Chest X-ray:
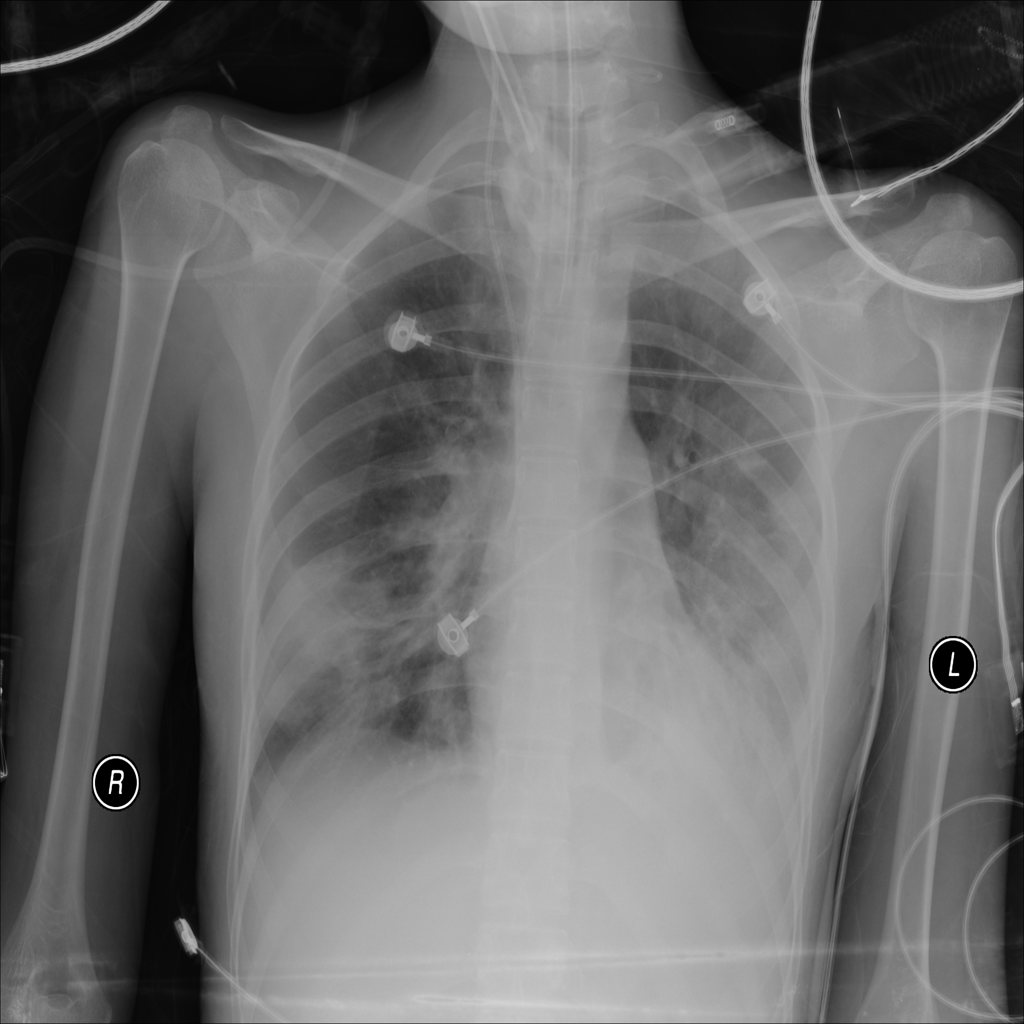
Findings: Consolidation, Effusion
No abnormal finding: no